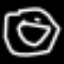
Label: donut